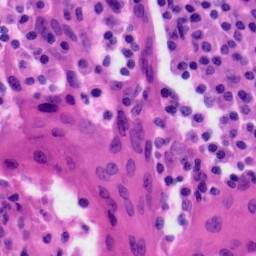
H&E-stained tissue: Tonsil